Question: When the cursor is on the 2nd span, the photo will change and when the cursor is moved, the old photo will come.

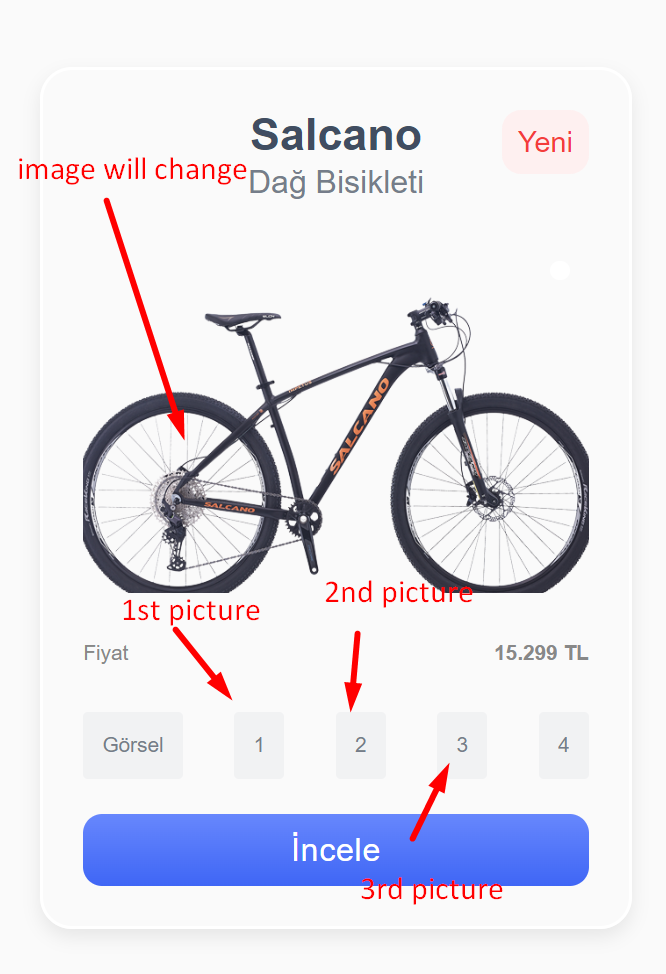
Answer: This will require a little bit of JavaScript, but it can be put in your HTML document. The span tag can have a hover event call the JavaScript to change the image. Here is a simple example.
'''
<img id="sampleImg">
<span id="span1" onmouseover="document.getElementById('sampleImg').src = 'image1.gif'"> Span 1</span>
<span id="span2" onmouseover="document.getElementById('sampleImg').src = 'image2.gif'">Span 2</span>
'''
The image source paths will need changed to fit your needs, but otherwise this should be able to be implemented into your code. The onmouseover event in the span tag contains the JavaScript to change the given image's source.
I hope this solved your issue!